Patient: sex F, age 26
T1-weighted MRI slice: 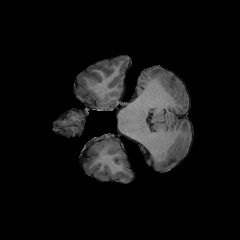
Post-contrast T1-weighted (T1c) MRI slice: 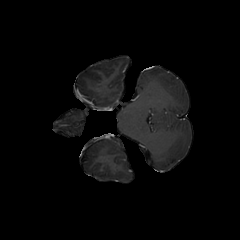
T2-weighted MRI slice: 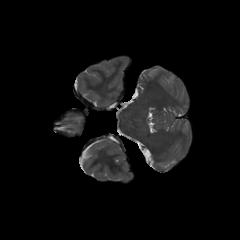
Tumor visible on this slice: no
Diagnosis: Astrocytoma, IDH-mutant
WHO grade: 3